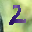
Label: 2